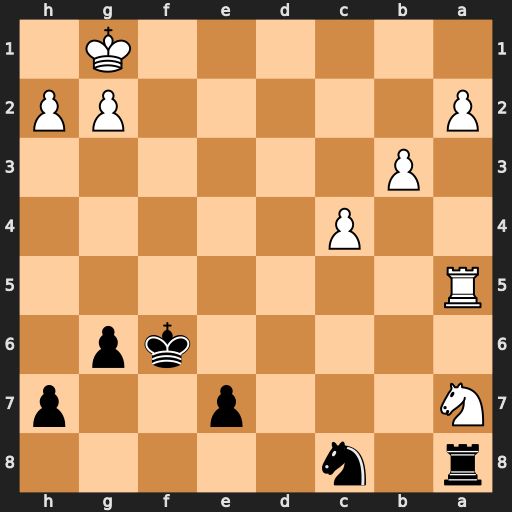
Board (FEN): r1n5/N3p2p/5kp1/R7/2P5/1P6/P5PP/6K1
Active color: b
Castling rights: -
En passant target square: -
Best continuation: Rxa7 Rxa7 Nxa7